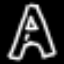
Label: The Eiffel Tower